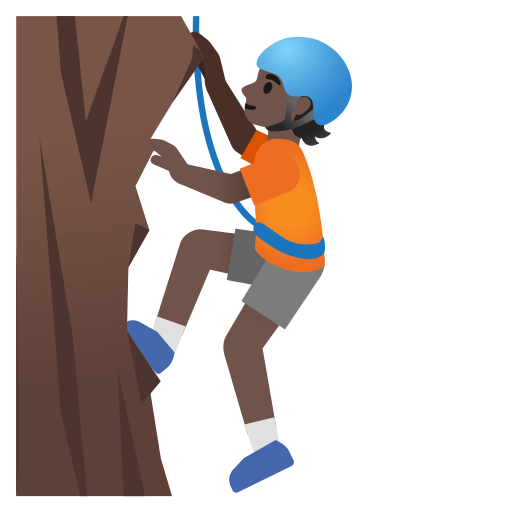
Emoji: 🧗🏿